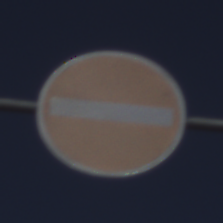
Verkehrszeichen: VerbotDerEinfahrt
Umgebung: Outdoor, Nature
Tageszeit: MorningAfternoon
Wetter: Clear
Licht: Natural
Jahreszeit: NotSpecified
Kontrast: HighContrast